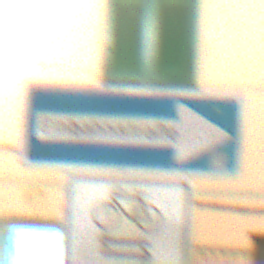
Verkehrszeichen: EinbahnstrasseRechtsweisend
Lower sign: RichtungsangabeDurchPfeile9
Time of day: Night
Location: Outdoor (Urban)
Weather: PartlyCloudy
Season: NotSpecified
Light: Artificial